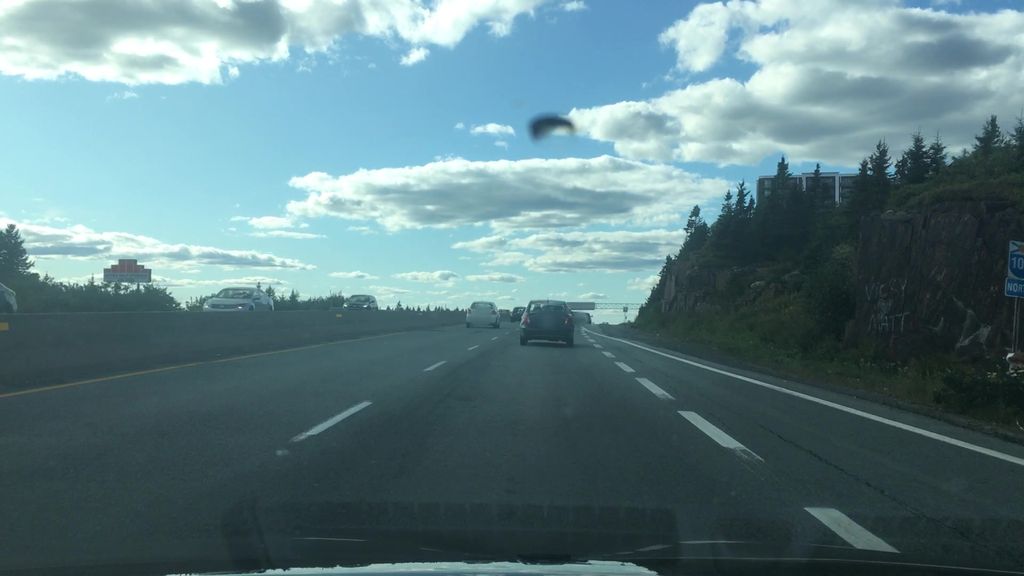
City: halifax